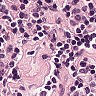
Metastatic tissue present: no